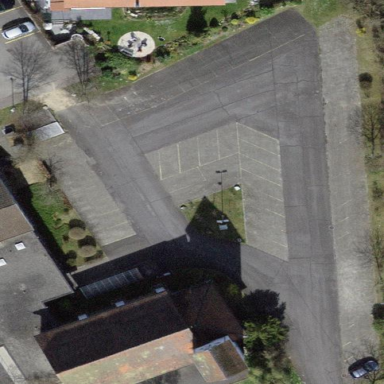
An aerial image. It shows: Parking area with surface.